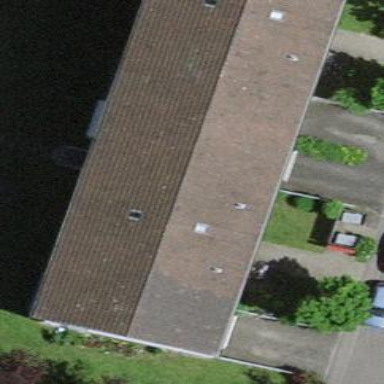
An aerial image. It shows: Gabled roof apartments building.